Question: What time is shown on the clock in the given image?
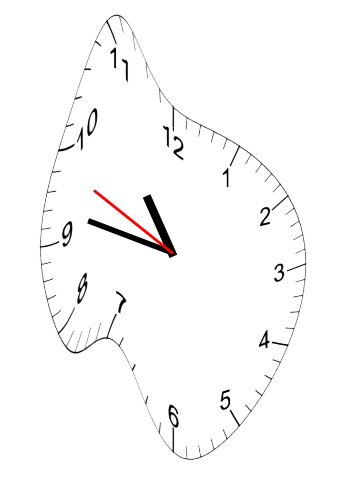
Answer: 10:46:49